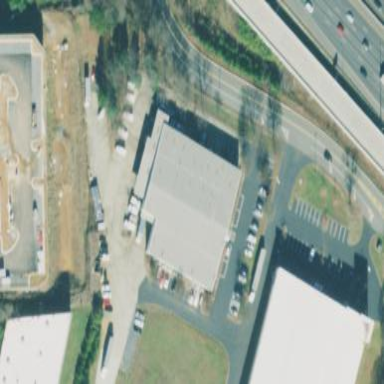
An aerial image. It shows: Commercial building.